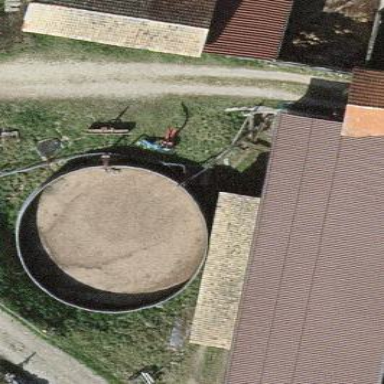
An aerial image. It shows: Storage tank which is man-made and housed in building.